Question: How can I create a Nested List with a search bar, which should be
located under the title. For instance, on the fourth Sencha Nested
List example, how would I insert a Search Bar (code below) so that it
looks like this image:
<URL>

Example Search Bar:
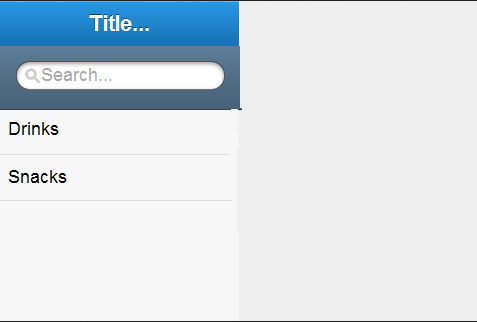
Answer: You'll need to add it the Nested List has been instantiated, so the docking position is correct.
'''
var nestedList = Ext.create('Ext.NestedList', {
...
});
nestedList.add({
docked: 'top',
xtype: 'searchbar',
height: 100
});
'''